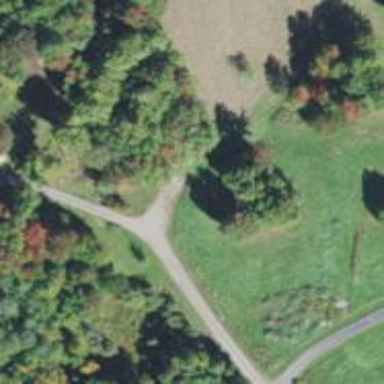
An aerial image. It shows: Driveway leading to service road.